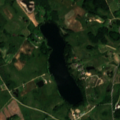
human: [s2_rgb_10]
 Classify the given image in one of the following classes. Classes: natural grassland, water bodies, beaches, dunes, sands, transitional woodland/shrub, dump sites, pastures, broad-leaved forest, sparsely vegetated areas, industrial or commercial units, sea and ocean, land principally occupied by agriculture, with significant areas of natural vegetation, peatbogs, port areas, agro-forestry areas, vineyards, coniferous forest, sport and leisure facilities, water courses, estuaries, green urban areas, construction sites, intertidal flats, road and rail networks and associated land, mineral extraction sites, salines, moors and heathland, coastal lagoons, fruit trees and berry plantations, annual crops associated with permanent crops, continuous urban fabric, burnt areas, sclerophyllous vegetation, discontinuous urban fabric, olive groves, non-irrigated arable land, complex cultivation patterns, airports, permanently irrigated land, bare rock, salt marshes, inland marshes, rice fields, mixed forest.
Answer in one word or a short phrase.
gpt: complex cultivation patterns, land principally occupied by agriculture, with significant areas of natural vegetation